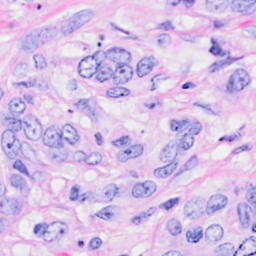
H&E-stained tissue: Breast